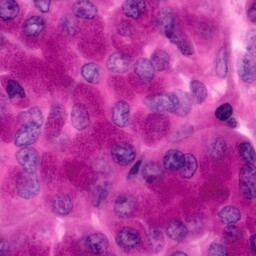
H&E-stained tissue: Pancreatic